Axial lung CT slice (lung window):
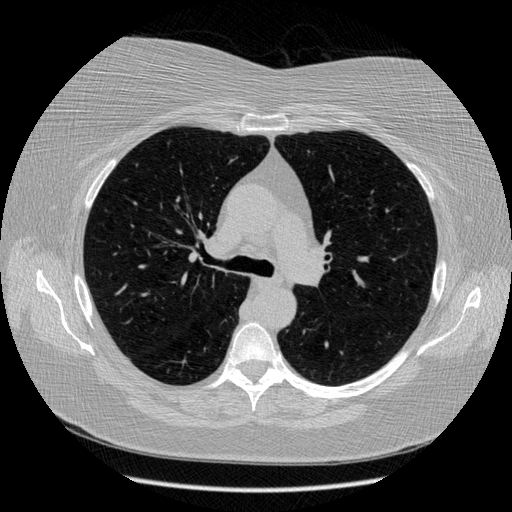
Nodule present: no